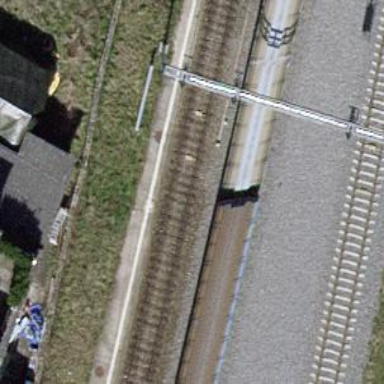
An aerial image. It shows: Electrified rail siding with contact line.